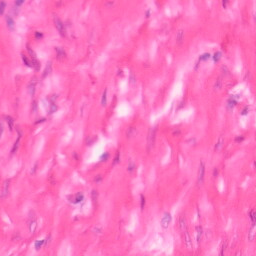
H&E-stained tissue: Colon